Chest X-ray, PA view. Patient: 71 years old, sex M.
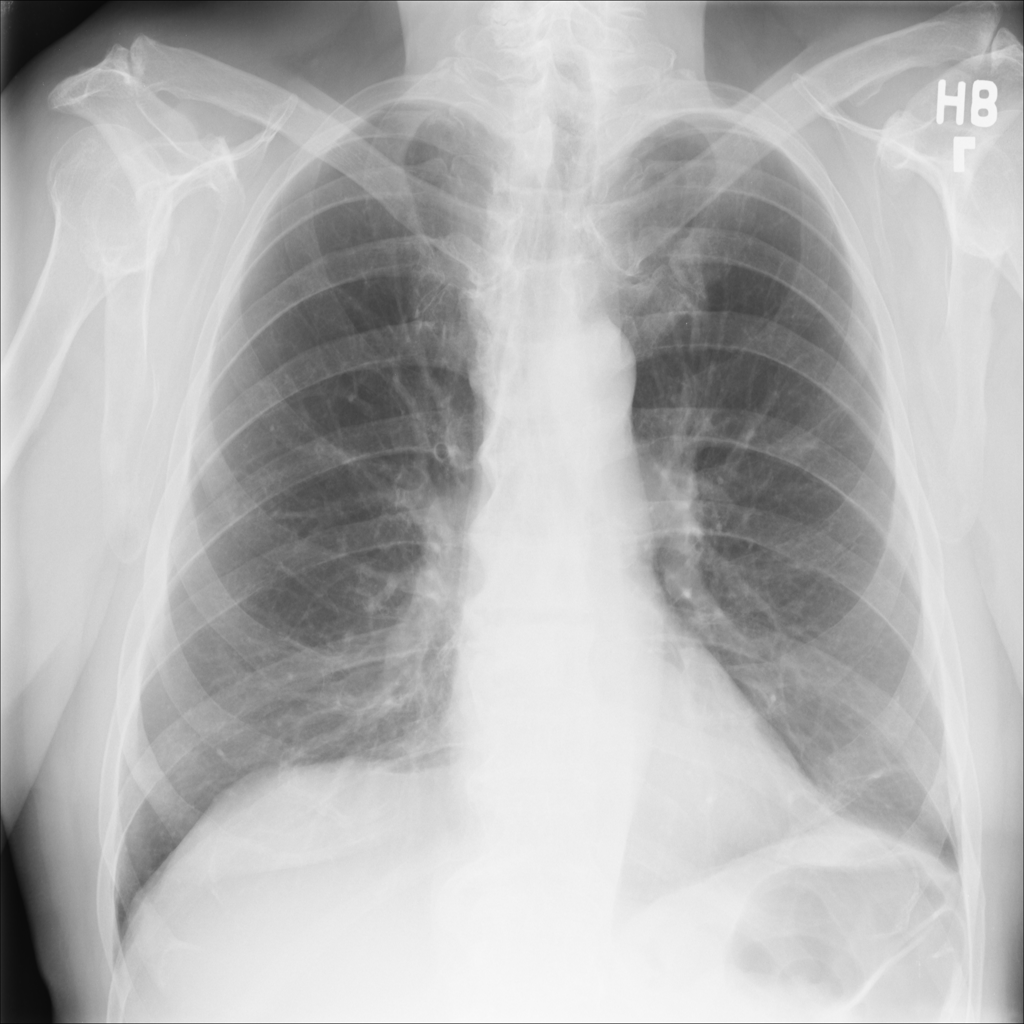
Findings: No Finding